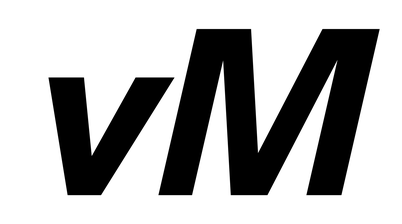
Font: InstrumentSans-Italic_Bold_Italic